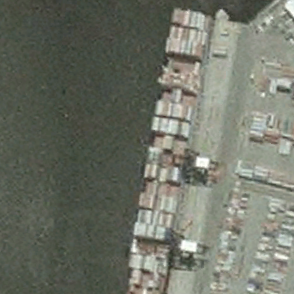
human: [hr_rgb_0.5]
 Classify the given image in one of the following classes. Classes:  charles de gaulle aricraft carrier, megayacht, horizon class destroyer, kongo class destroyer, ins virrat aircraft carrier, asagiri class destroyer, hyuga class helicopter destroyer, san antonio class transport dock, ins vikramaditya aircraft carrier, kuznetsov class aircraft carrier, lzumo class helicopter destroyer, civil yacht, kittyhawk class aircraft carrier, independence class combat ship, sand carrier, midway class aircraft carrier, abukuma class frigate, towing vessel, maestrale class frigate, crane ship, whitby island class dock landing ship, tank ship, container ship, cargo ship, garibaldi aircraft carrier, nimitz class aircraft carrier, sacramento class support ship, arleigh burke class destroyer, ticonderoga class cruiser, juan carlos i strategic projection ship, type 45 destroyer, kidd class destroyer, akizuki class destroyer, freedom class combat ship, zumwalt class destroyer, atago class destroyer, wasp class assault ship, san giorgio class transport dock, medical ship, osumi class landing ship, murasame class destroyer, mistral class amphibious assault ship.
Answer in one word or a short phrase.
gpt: Container ship